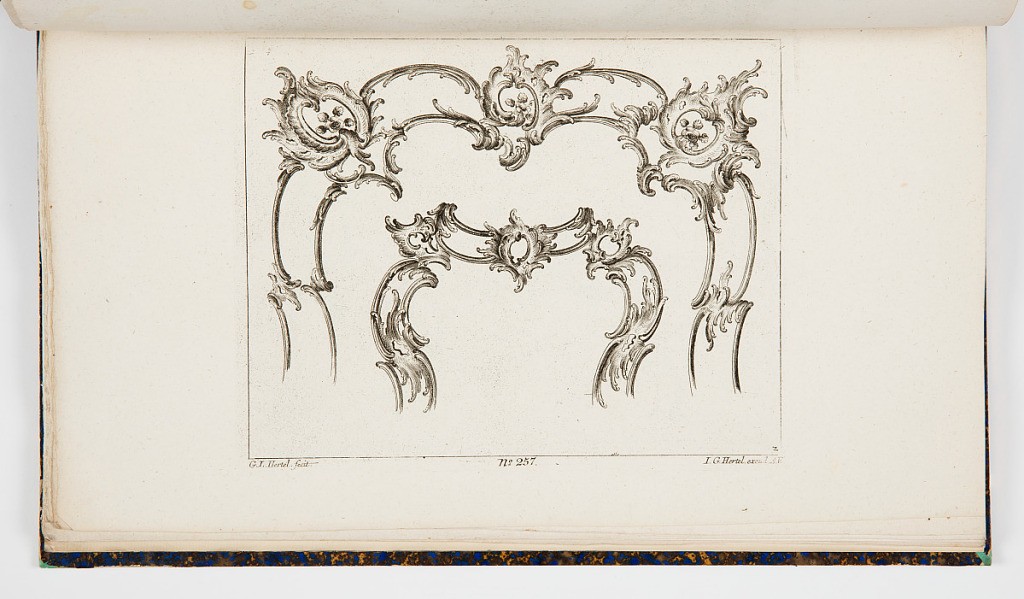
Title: Rocaille Designs for Frame and Border Decoration
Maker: Georg Leopold Hertel, German, active ca. 1780
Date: mid- 18th century
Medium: Etching on off-white laid paper
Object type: Print
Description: Designs for ornamented borders or frames with rocaille motifs including scrolls, shells, and rinceaux. The plate is signed and numbered.